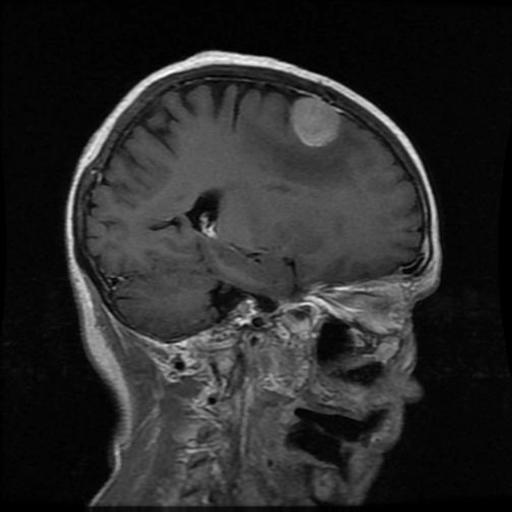
Label: meningioma